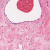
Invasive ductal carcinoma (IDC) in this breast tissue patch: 0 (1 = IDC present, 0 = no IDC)